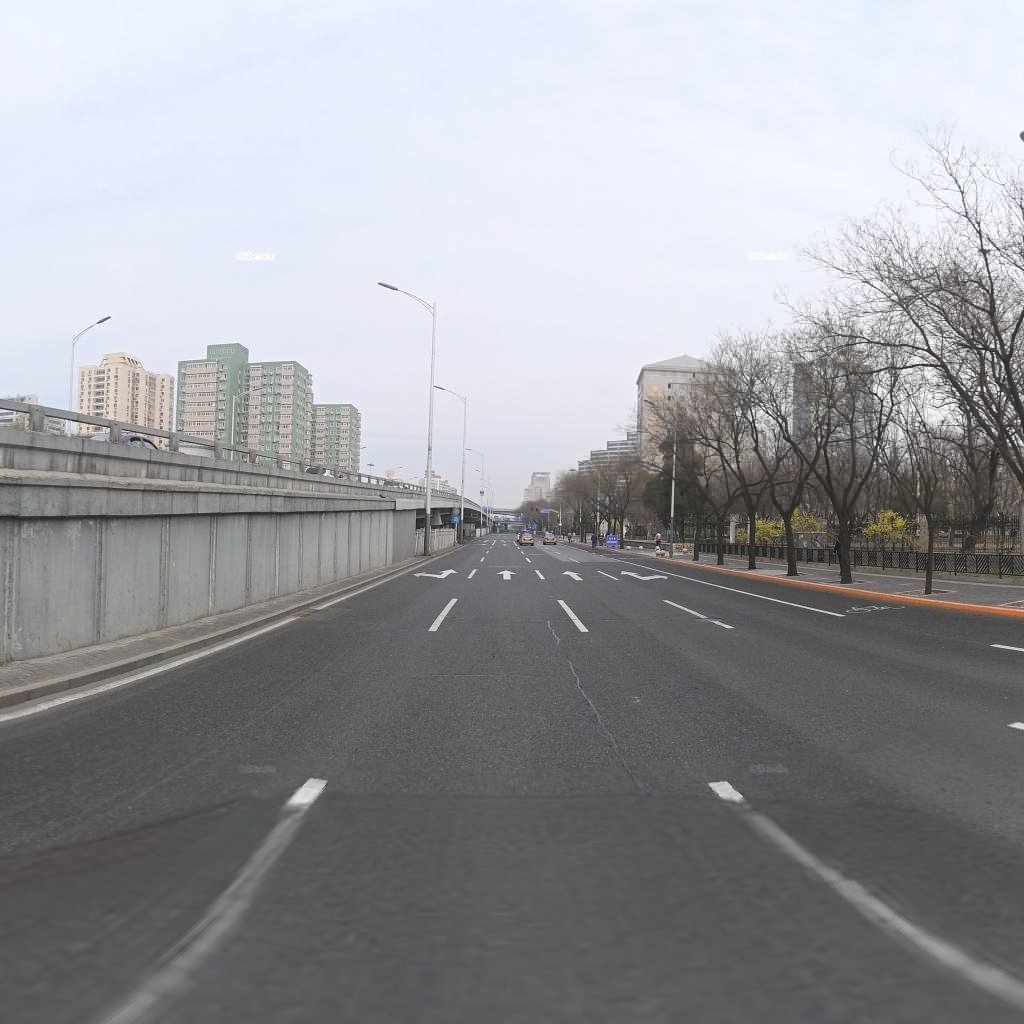
Region: Haidian
Road damage annotations: longitudinal patch, longitudinal patch